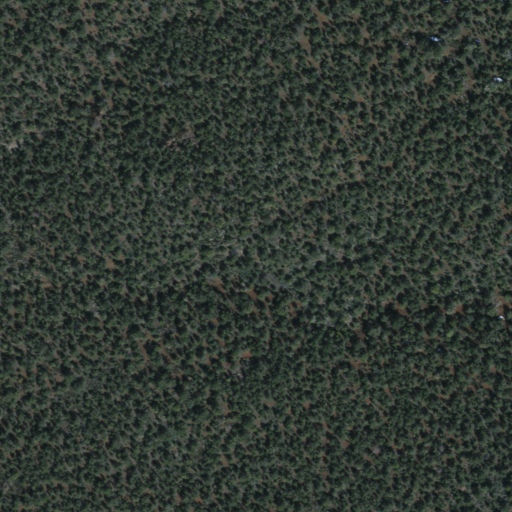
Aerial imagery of mountains in Arizona named Uinkaret Mountains containing only evergreen forest